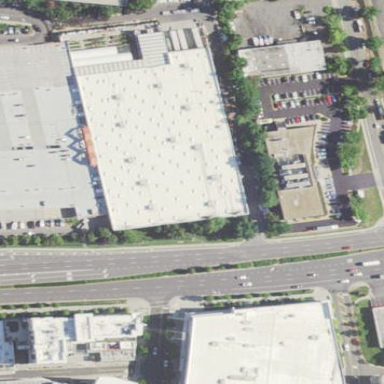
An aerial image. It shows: Commercial area.